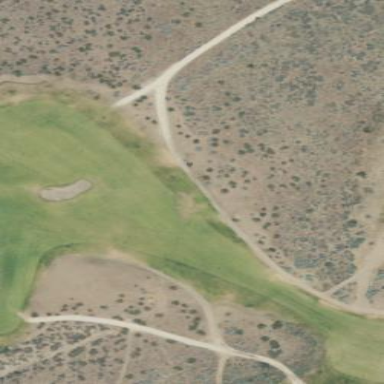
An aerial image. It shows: Scenic golf fairway.